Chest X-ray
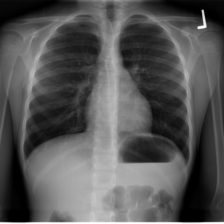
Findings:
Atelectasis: negative
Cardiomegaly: negative
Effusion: negative
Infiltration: negative
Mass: negative
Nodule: negative
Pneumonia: negative
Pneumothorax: negative
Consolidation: negative
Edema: negative
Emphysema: negative
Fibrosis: negative
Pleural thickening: negative
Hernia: negative